Aerial crown-view tile of a tropical tree (Barro Colorado Island, Panama), acquired 20250616:
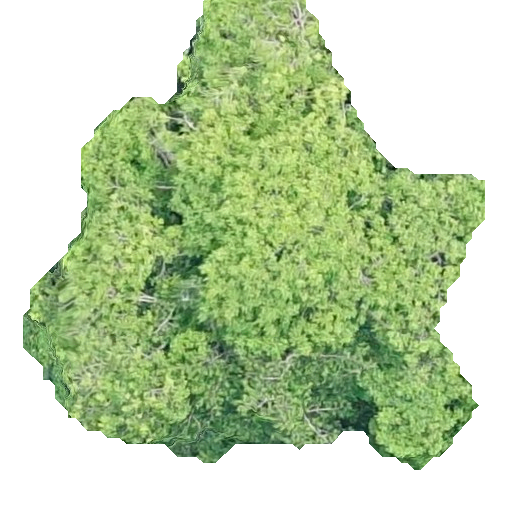
Species: Astronium graveolens
GBIF accepted scientific name: Astronium graveolens
Crown area: 213.255 m²